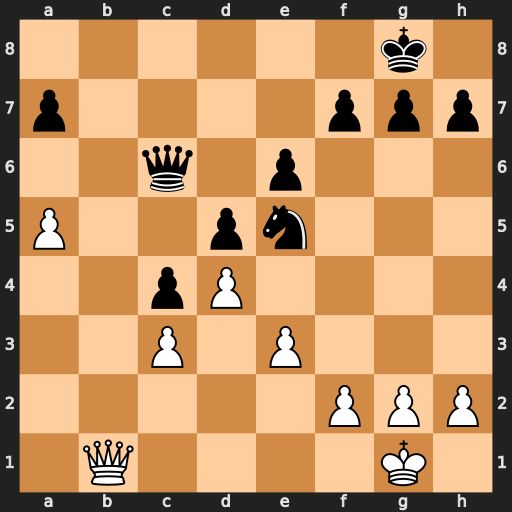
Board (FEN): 6k1/p4ppp/2q1p3/P2pn3/2pP4/2P1P3/5PPP/1Q4K1
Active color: w
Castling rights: -
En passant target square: -
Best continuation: Qb8+ Qc8 Qxc8#